Question: It is required to place a number of queens so that there is a queen in each row and column. Find the number of different placements of queens that satisfy the constraint that queens cannot attack each other. Now that some queens have been placed in the existing picture, how many different combinations of placements are there for the remaining queens?
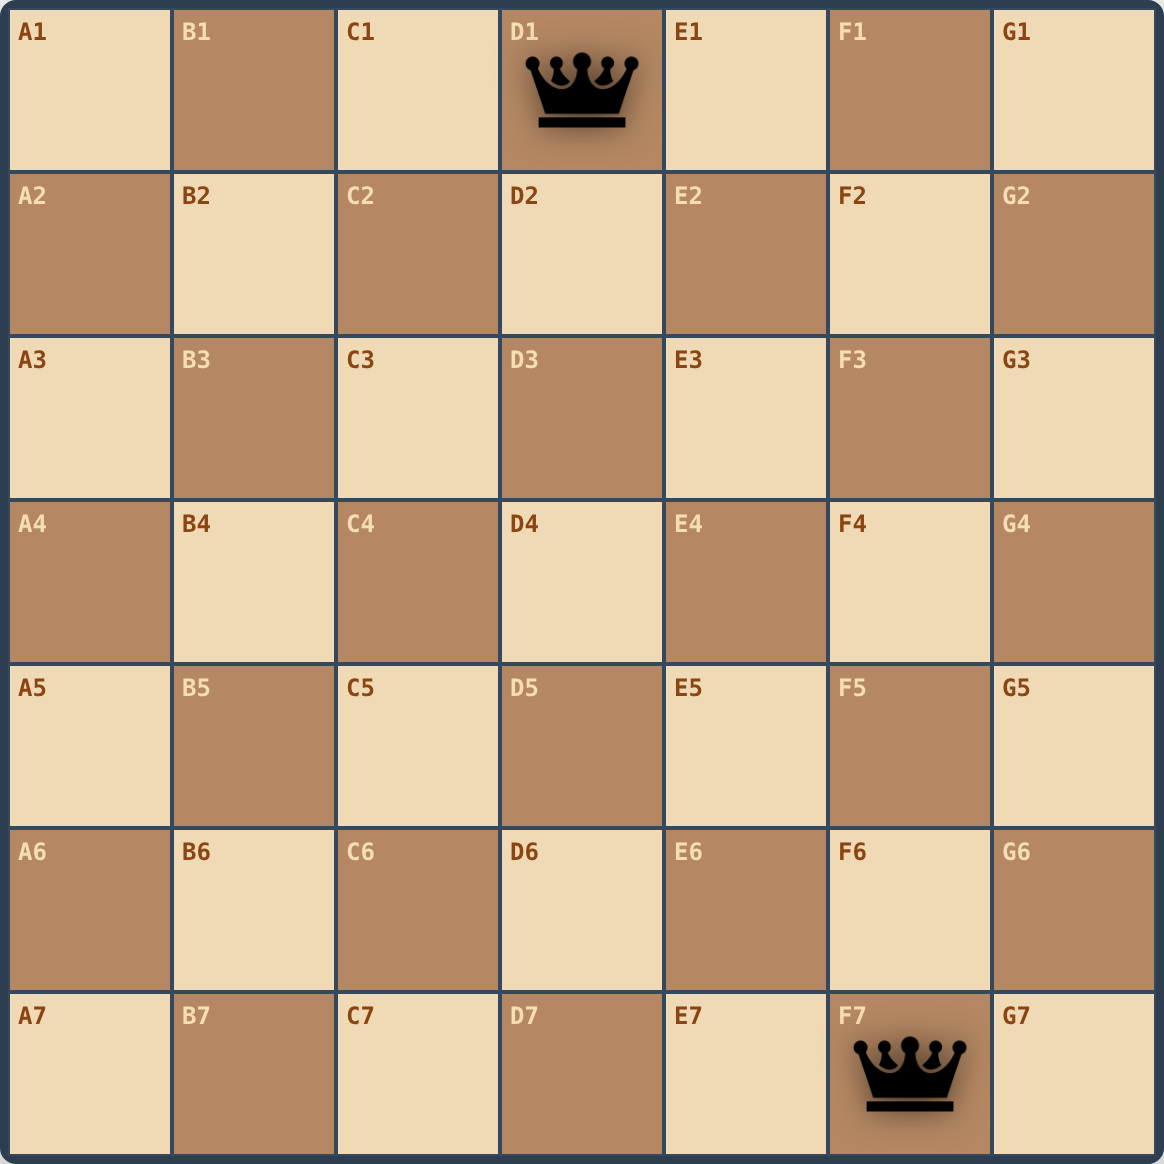
Answer: 1